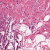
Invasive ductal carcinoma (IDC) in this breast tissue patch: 0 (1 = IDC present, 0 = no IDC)